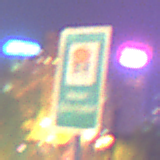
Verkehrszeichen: Wasserschutzgebiet
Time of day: Night
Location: Outdoor (Urban)
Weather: PartlyCloudy
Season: NotSpecified
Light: Natural